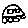
Label: car